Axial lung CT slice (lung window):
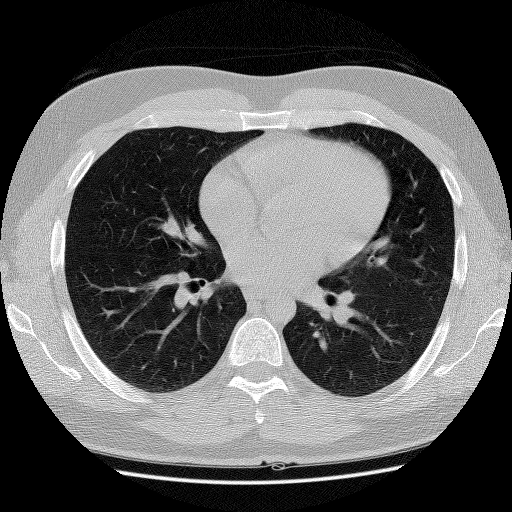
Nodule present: no